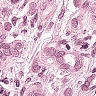
Metastatic tissue present: yes